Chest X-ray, PA view. Patient: 44 years old, sex F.
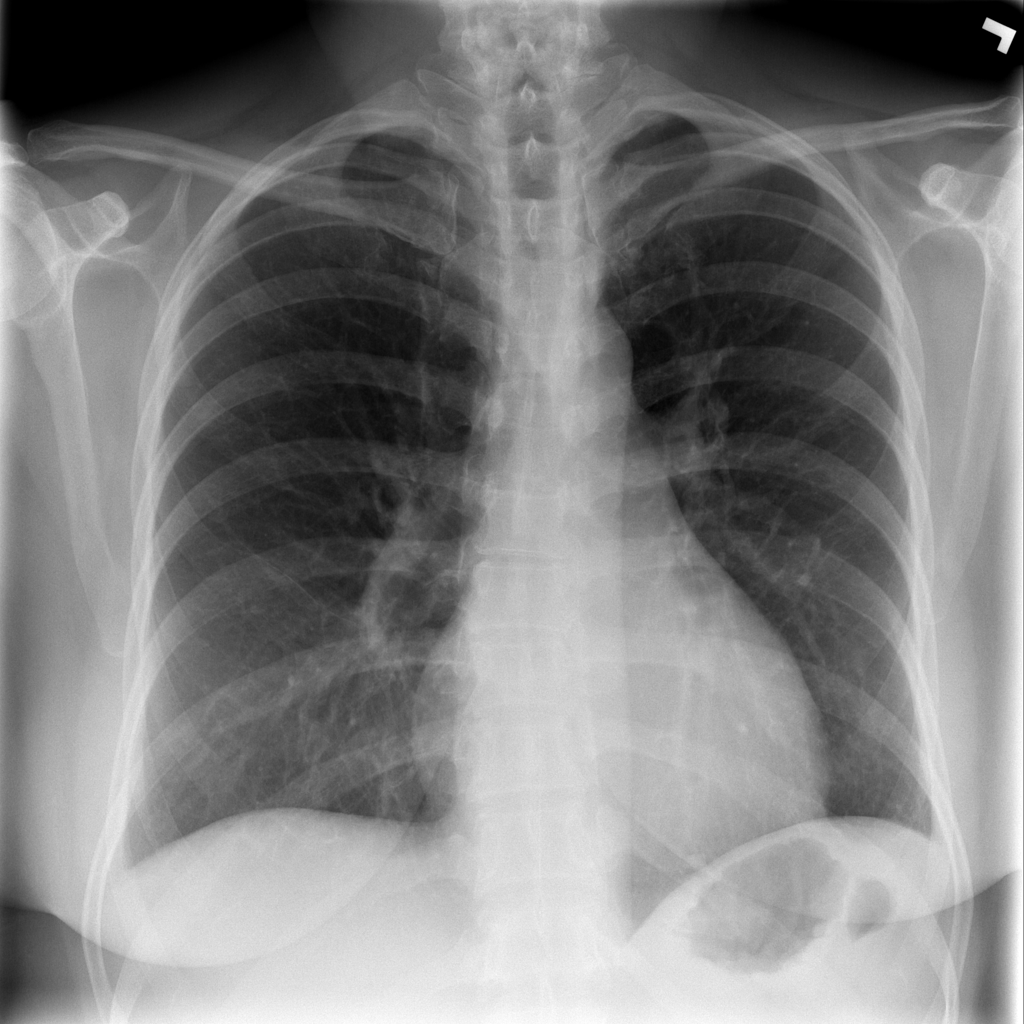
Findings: No Finding